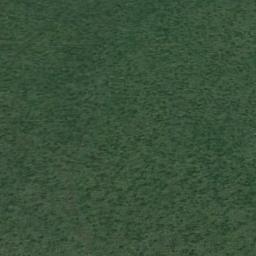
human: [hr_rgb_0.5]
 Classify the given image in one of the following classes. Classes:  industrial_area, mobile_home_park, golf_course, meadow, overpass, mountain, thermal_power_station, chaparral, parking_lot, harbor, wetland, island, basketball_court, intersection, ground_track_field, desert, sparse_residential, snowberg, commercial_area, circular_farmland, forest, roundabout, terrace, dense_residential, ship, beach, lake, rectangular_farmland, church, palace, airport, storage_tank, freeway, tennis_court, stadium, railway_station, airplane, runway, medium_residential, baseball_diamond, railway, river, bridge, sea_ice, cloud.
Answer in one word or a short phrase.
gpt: meadow